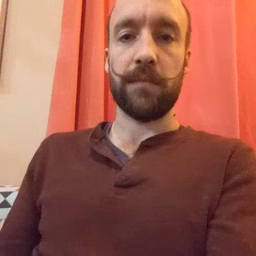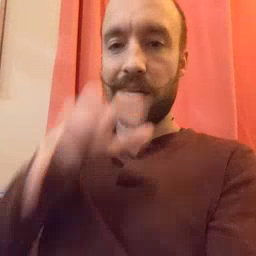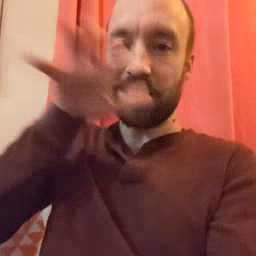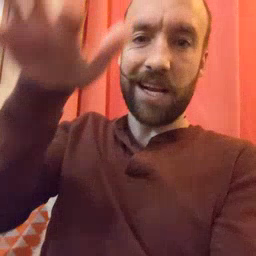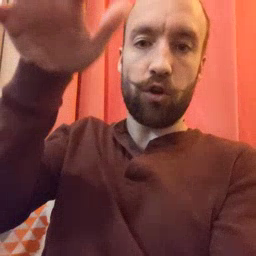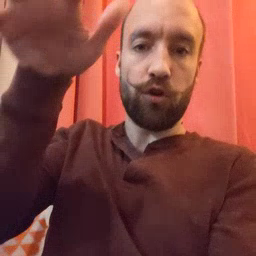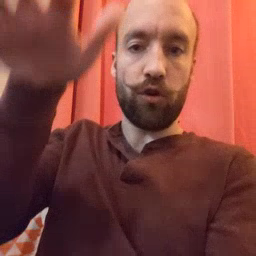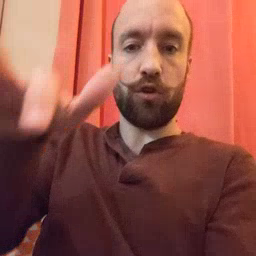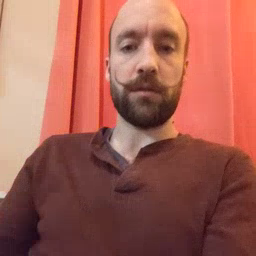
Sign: alligator